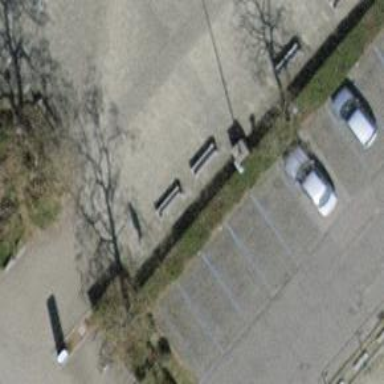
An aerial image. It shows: Brown bench.